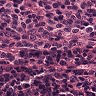
Metastatic tissue present: no